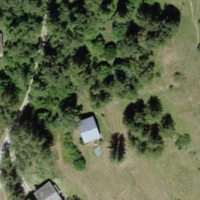
EUNIS habitat code: 26
Species observed at this site:
Stachys recta
Achillea millefolium
Medicago sativa
Geranium sanguineum